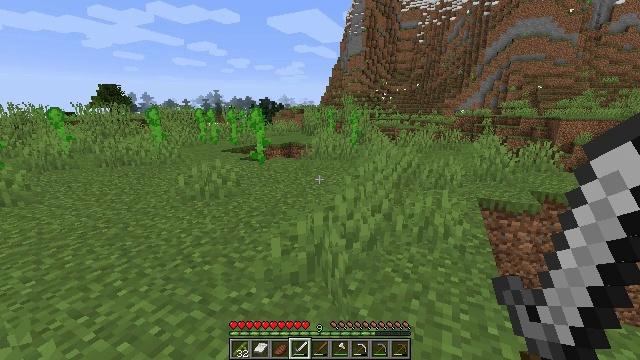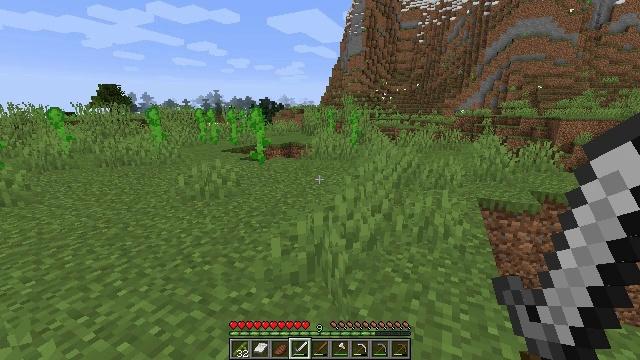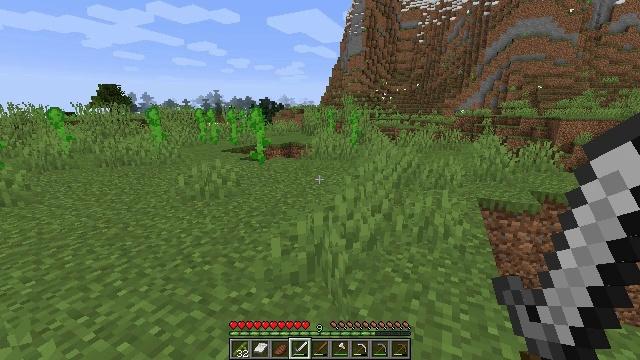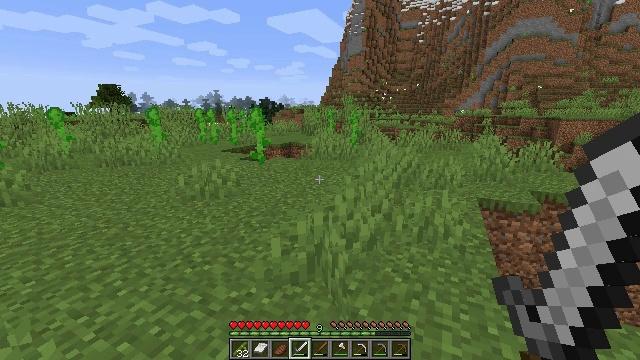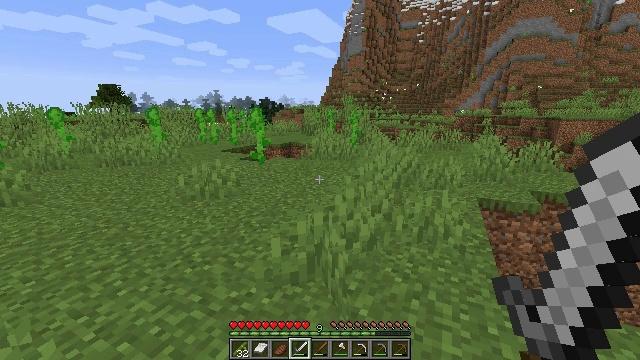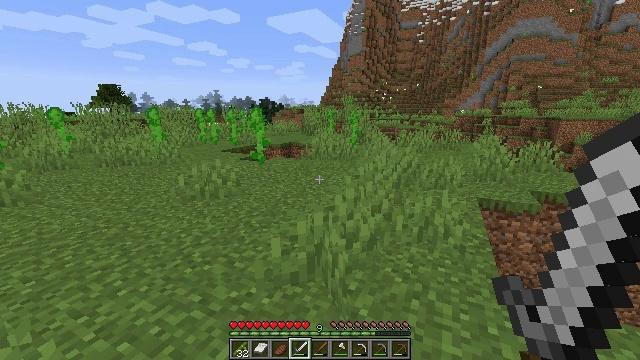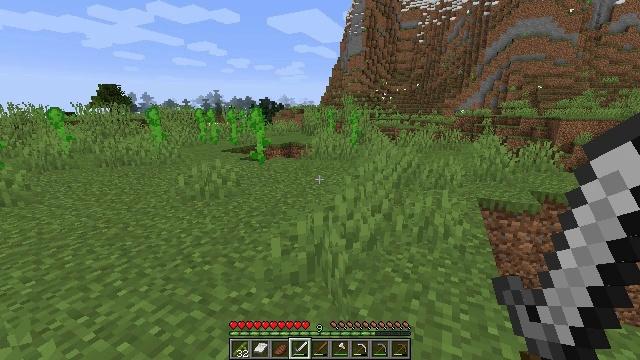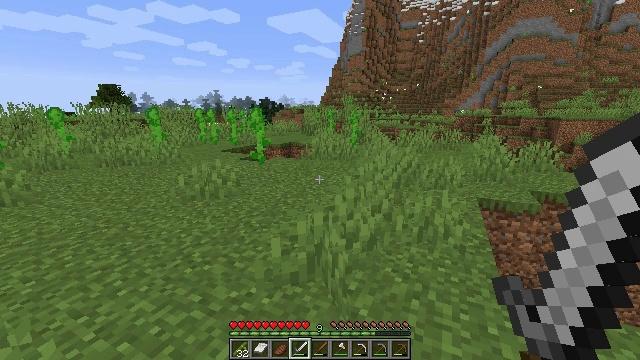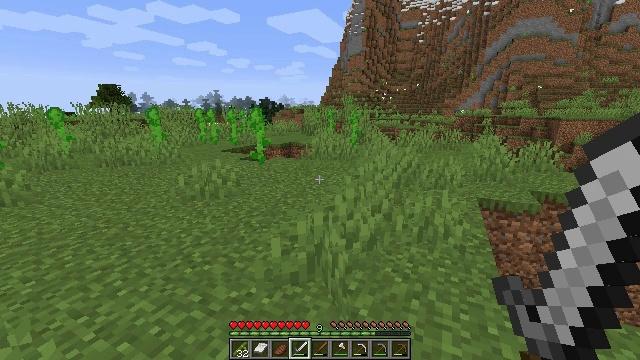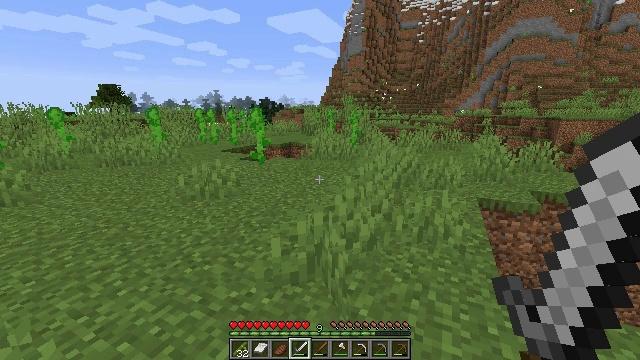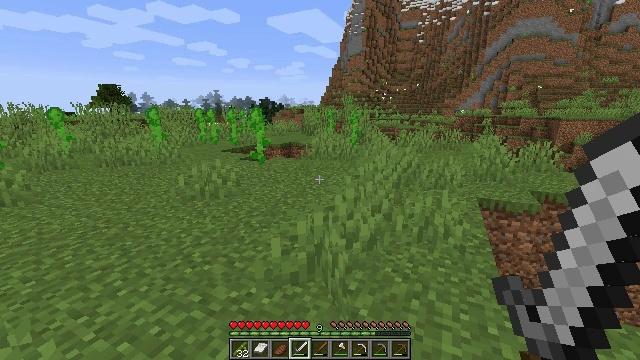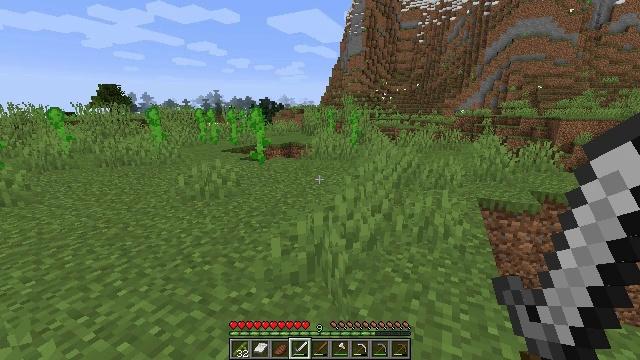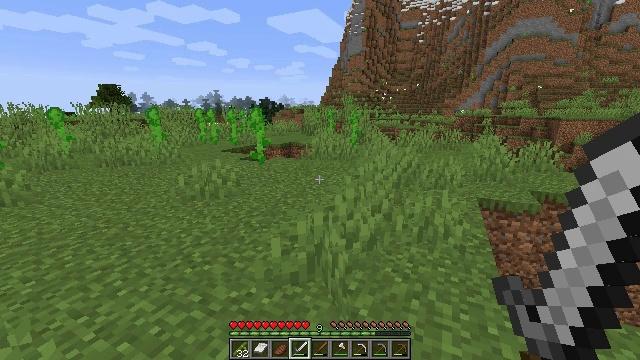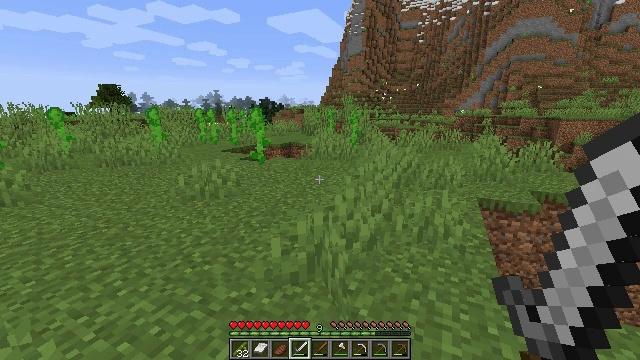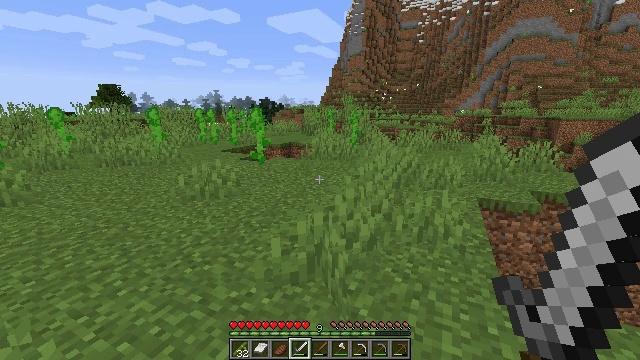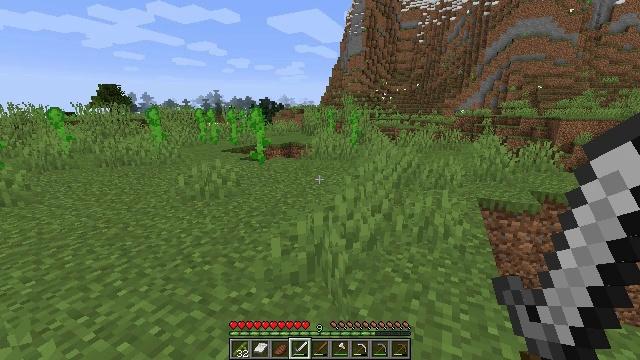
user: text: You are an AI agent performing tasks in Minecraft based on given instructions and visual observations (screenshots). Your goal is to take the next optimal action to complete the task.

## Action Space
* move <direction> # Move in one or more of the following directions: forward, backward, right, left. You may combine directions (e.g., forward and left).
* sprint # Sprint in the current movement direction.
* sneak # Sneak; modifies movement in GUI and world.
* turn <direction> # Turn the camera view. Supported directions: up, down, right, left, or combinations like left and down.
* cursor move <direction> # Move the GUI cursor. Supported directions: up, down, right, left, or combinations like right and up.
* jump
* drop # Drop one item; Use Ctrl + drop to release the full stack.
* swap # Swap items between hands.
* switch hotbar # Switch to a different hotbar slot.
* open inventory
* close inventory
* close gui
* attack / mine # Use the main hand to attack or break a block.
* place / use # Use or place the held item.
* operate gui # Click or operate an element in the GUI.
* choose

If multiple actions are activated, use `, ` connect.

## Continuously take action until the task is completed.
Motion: motion action
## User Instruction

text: Break the sweet berry bush to collect berries.
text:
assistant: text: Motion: no_op
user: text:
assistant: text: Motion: no_op
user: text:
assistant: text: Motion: no_op
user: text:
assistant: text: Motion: no_op
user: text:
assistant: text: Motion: no_op
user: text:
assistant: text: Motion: no_op
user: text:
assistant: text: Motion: no_op
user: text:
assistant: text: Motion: no_op
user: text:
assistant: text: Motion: no_op
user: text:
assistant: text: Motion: no_op
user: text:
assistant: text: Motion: no_op
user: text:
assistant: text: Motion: no_op
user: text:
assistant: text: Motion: no_op
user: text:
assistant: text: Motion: no_op
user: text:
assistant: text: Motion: no_op
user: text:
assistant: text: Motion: no_op
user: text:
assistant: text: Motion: no_op
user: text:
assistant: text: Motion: no_op
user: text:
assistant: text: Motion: no_op
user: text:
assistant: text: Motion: no_op
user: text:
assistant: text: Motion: no_op
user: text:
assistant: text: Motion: no_op
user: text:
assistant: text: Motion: no_op
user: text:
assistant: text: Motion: no_op
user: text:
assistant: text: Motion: no_op
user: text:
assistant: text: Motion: no_op
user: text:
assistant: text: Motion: no_op
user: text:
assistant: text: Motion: no_op
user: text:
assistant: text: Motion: no_op
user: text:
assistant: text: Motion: no_op